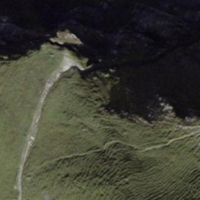
EUNIS habitat code: 23
Species observed at this site:
Adenostyles alpina